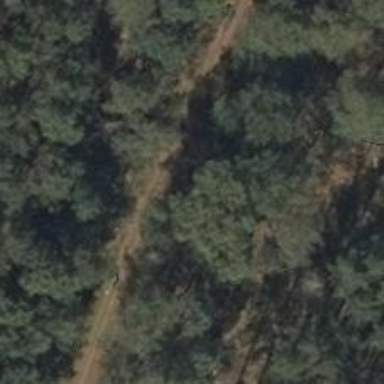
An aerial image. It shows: Abandoned railway with historical significance.